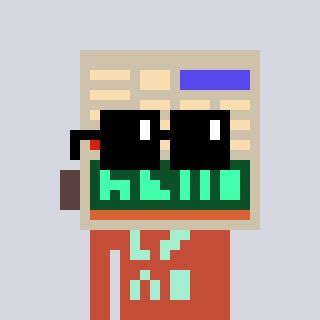
a pixel art character with square black sunglasses, a calculator-shaped head and a rust-colored body on a cool background